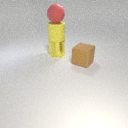
large brown rubber cube in front of large yellow metal cylinder